Field crop: maize
Growth stage: 2
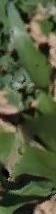
Species: maize